Chest X-ray:
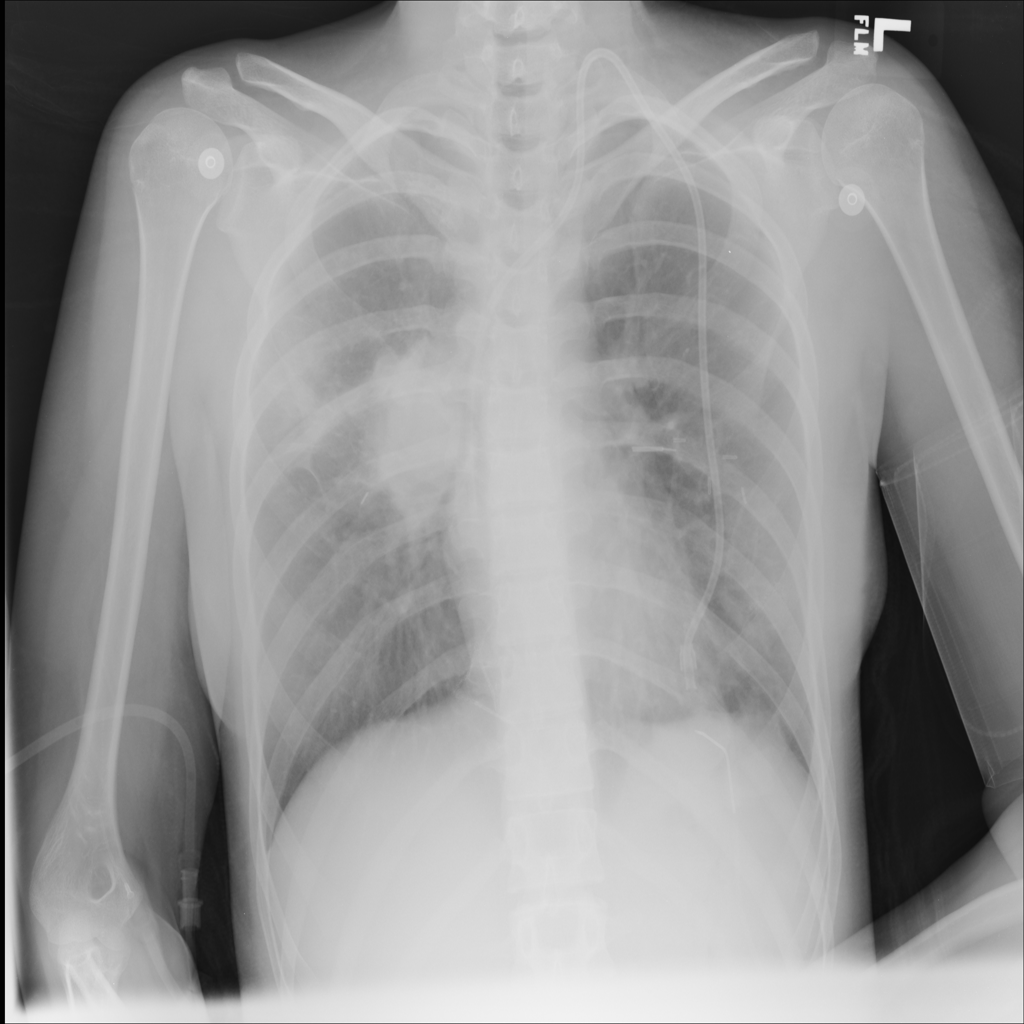
Findings: Mass, Consolidation, Fibrosis
No abnormal finding: no